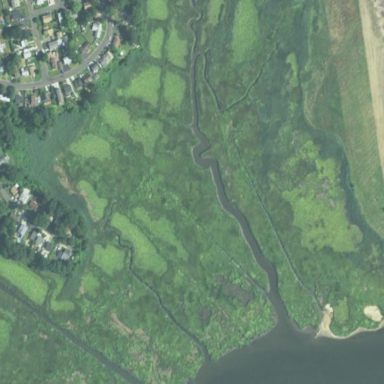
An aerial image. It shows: Marsh wetland.